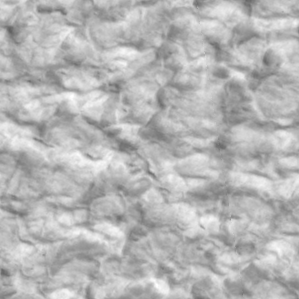
Label: non_frost